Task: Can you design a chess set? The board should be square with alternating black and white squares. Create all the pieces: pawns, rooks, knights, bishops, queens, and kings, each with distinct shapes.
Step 3975:
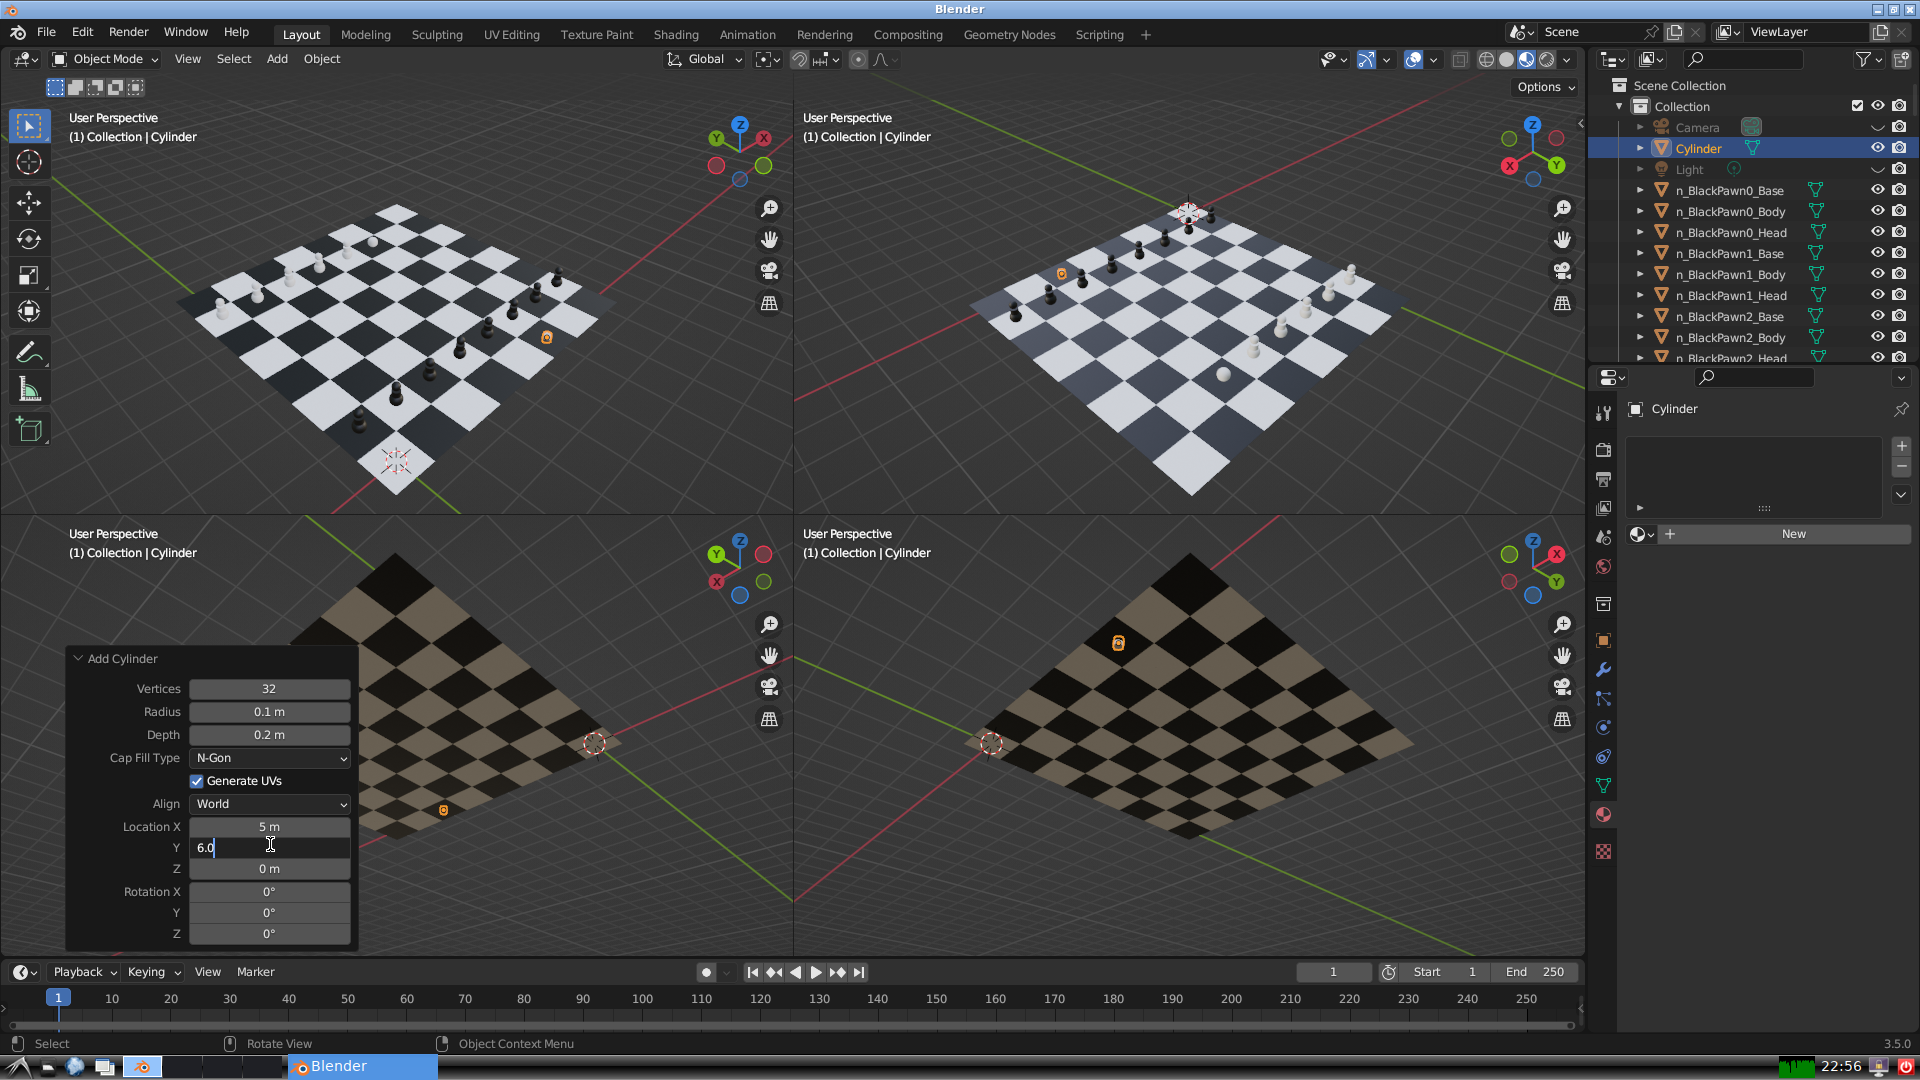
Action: {"key_press": ['Return']}